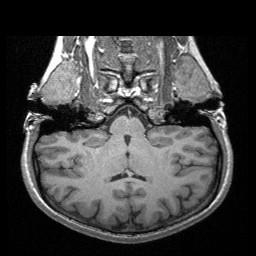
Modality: T1w
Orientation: sagittal